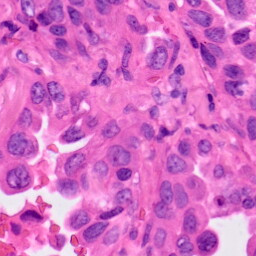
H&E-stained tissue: Lung